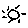
Label: sun